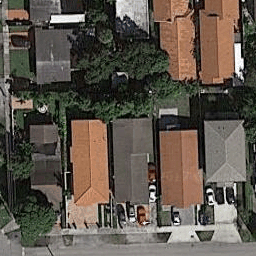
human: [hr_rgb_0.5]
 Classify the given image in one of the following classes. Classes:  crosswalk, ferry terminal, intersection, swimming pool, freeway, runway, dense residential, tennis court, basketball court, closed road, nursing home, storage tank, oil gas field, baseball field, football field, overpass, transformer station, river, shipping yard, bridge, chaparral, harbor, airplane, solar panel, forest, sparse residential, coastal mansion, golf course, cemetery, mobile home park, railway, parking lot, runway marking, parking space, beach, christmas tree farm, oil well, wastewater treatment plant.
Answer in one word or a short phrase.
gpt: dense residential